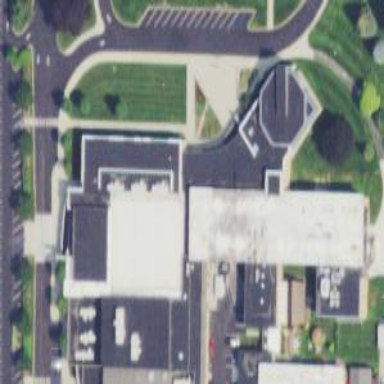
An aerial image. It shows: School building.